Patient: sex F, age 61
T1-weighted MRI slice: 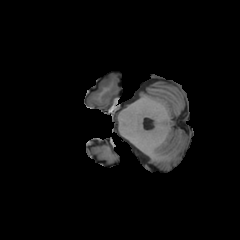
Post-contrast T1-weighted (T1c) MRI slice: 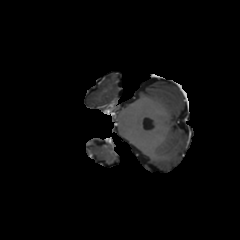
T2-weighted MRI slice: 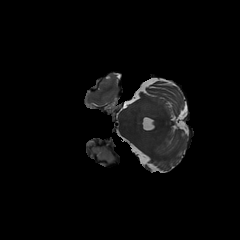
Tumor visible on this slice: yes
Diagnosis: Glioblastoma, IDH-wildtype
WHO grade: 4